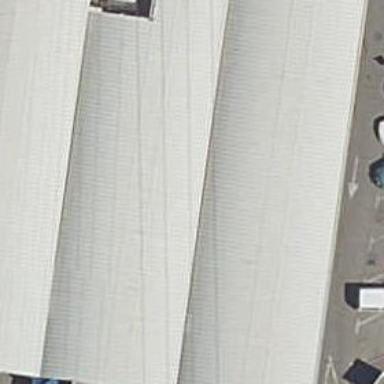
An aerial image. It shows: Motorcycle repair shop.